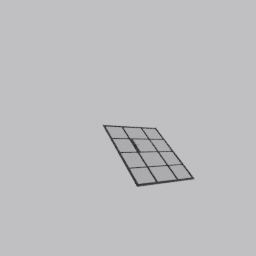
Label: architecture